Question: MonoTouch <URL> support for 'AsParallel' on its website with this code snippet:
'''
from item in items.AsParallel ()
let result = DoExpensiveWork (item)
select result;
'''
However, even a trivial sample crashes my app:
'''
var items = new [] { 1, 2, 3 };
var twice = (
from x in items.AsParallel()
select 2 * x
).ToArray();
'''

I know MonoTouch can't handle virtual generic methods but isn't PLINQ supposed to work?
What is it wrong that I am doing?
MonoTouch version is 5.3.5.
Same goes for 'Parallel.ForEach':
'''
System.AggregateException: One or more errors occured ---> System.Exception:
Attempting to JIT compile method 'System.Threading.Tasks.Parallel:<ForEach'1>m__36<int> ()' while running with --aot-only.
See http://docs.xamarin.com/ios/about/limitations for more information.
'''
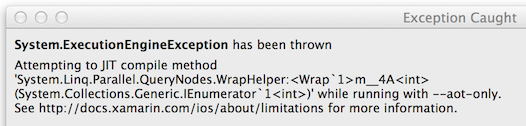
Answer: <URL> - in this case it's because you're working with structures.
It should work if you use objects instead:
'''
var items = new object [] { 1, 2, 3 };
var twice = (
from x in items.AsParallel()
select 2 * x
).ToArray();
'''
We're working on fixing some of these limitations, so it would be nice if you could file a bug report with a sample project for us to have a look to see if it is possible to actually fix this case on day.